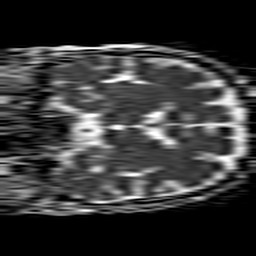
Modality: ADC
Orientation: coronal
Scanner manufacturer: philips
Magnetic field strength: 1.5 T
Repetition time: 4.6 s
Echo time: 0.08335 s